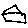
Label: house